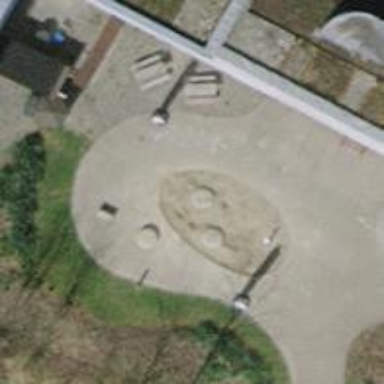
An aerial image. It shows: Bench for seating.